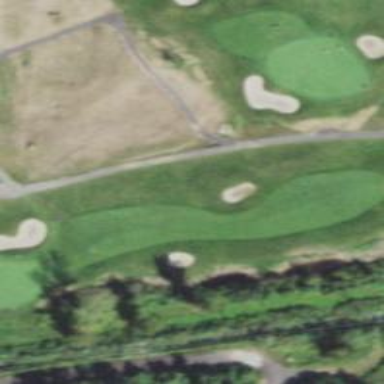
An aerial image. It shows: View of golf hole.